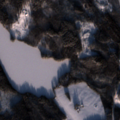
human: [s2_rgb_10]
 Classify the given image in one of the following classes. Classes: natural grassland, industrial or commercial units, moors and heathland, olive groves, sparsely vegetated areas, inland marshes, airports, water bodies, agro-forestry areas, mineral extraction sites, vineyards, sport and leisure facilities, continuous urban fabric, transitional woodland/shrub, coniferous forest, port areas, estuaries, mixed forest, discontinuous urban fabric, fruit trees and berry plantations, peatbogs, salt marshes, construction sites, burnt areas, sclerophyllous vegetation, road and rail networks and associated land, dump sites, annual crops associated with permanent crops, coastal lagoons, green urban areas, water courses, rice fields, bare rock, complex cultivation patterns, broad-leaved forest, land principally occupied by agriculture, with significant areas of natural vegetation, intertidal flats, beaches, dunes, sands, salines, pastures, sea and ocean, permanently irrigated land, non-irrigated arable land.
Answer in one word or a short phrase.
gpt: broad-leaved forest, coniferous forest, mixed forest, water bodies